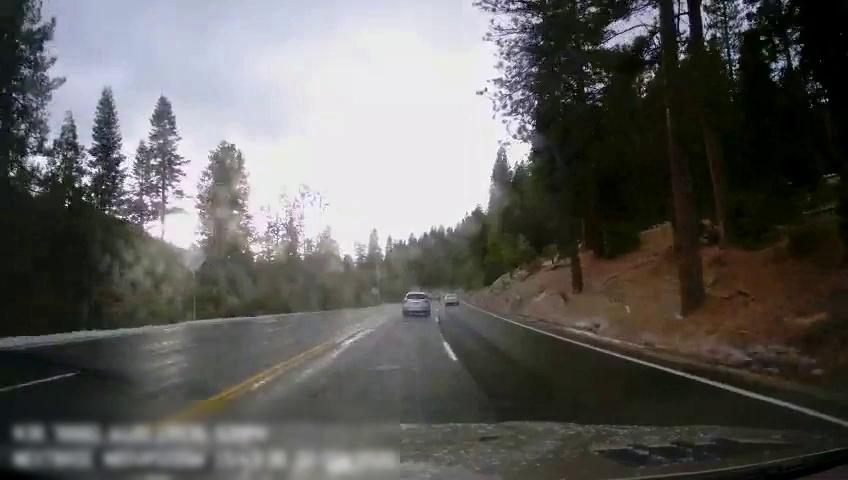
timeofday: Day
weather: Cloudy
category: Drivable Space
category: Vehicles | Car
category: Vehicles | Car
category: Lanes | Current Lane
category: Lanes | Current Lane
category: Lanes | Opposite Lane
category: Lanes | Current Lane
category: Lanes | Opposite Lane